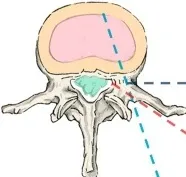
Oblique 3-dimensional. Pictorial representation of different access routes for spinal surgery procedures. Comparison between endoscopic transforaminal, endoscopic transpedicular, and pedicle screw surgery.
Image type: radiology (ct)